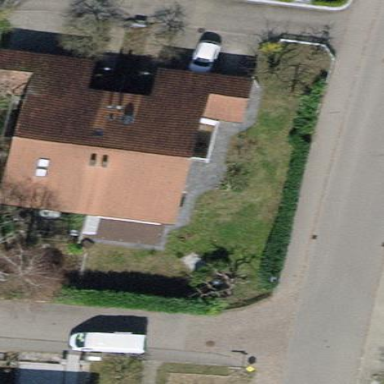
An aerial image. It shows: Semidetached house with gabled roof.